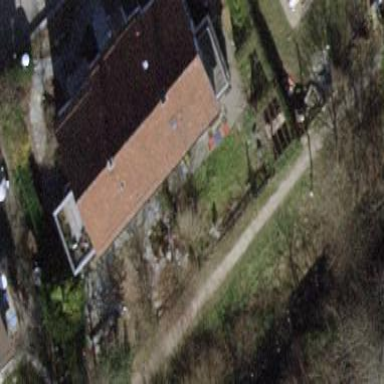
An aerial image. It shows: Building with tiled roof.